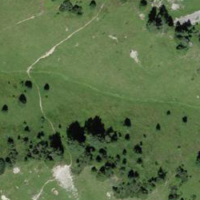
EUNIS habitat code: 26
Species observed at this site:
Dryas octopetala